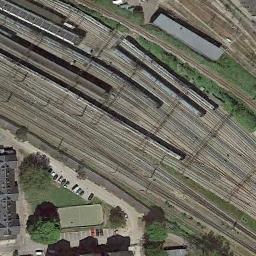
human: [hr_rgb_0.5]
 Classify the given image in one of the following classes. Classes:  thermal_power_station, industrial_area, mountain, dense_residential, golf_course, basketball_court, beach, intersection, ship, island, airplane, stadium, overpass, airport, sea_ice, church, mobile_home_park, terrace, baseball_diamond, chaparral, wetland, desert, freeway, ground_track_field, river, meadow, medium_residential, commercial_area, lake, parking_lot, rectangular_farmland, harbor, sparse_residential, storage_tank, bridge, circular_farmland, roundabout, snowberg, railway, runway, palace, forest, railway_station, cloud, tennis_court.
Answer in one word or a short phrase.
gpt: railway